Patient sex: F
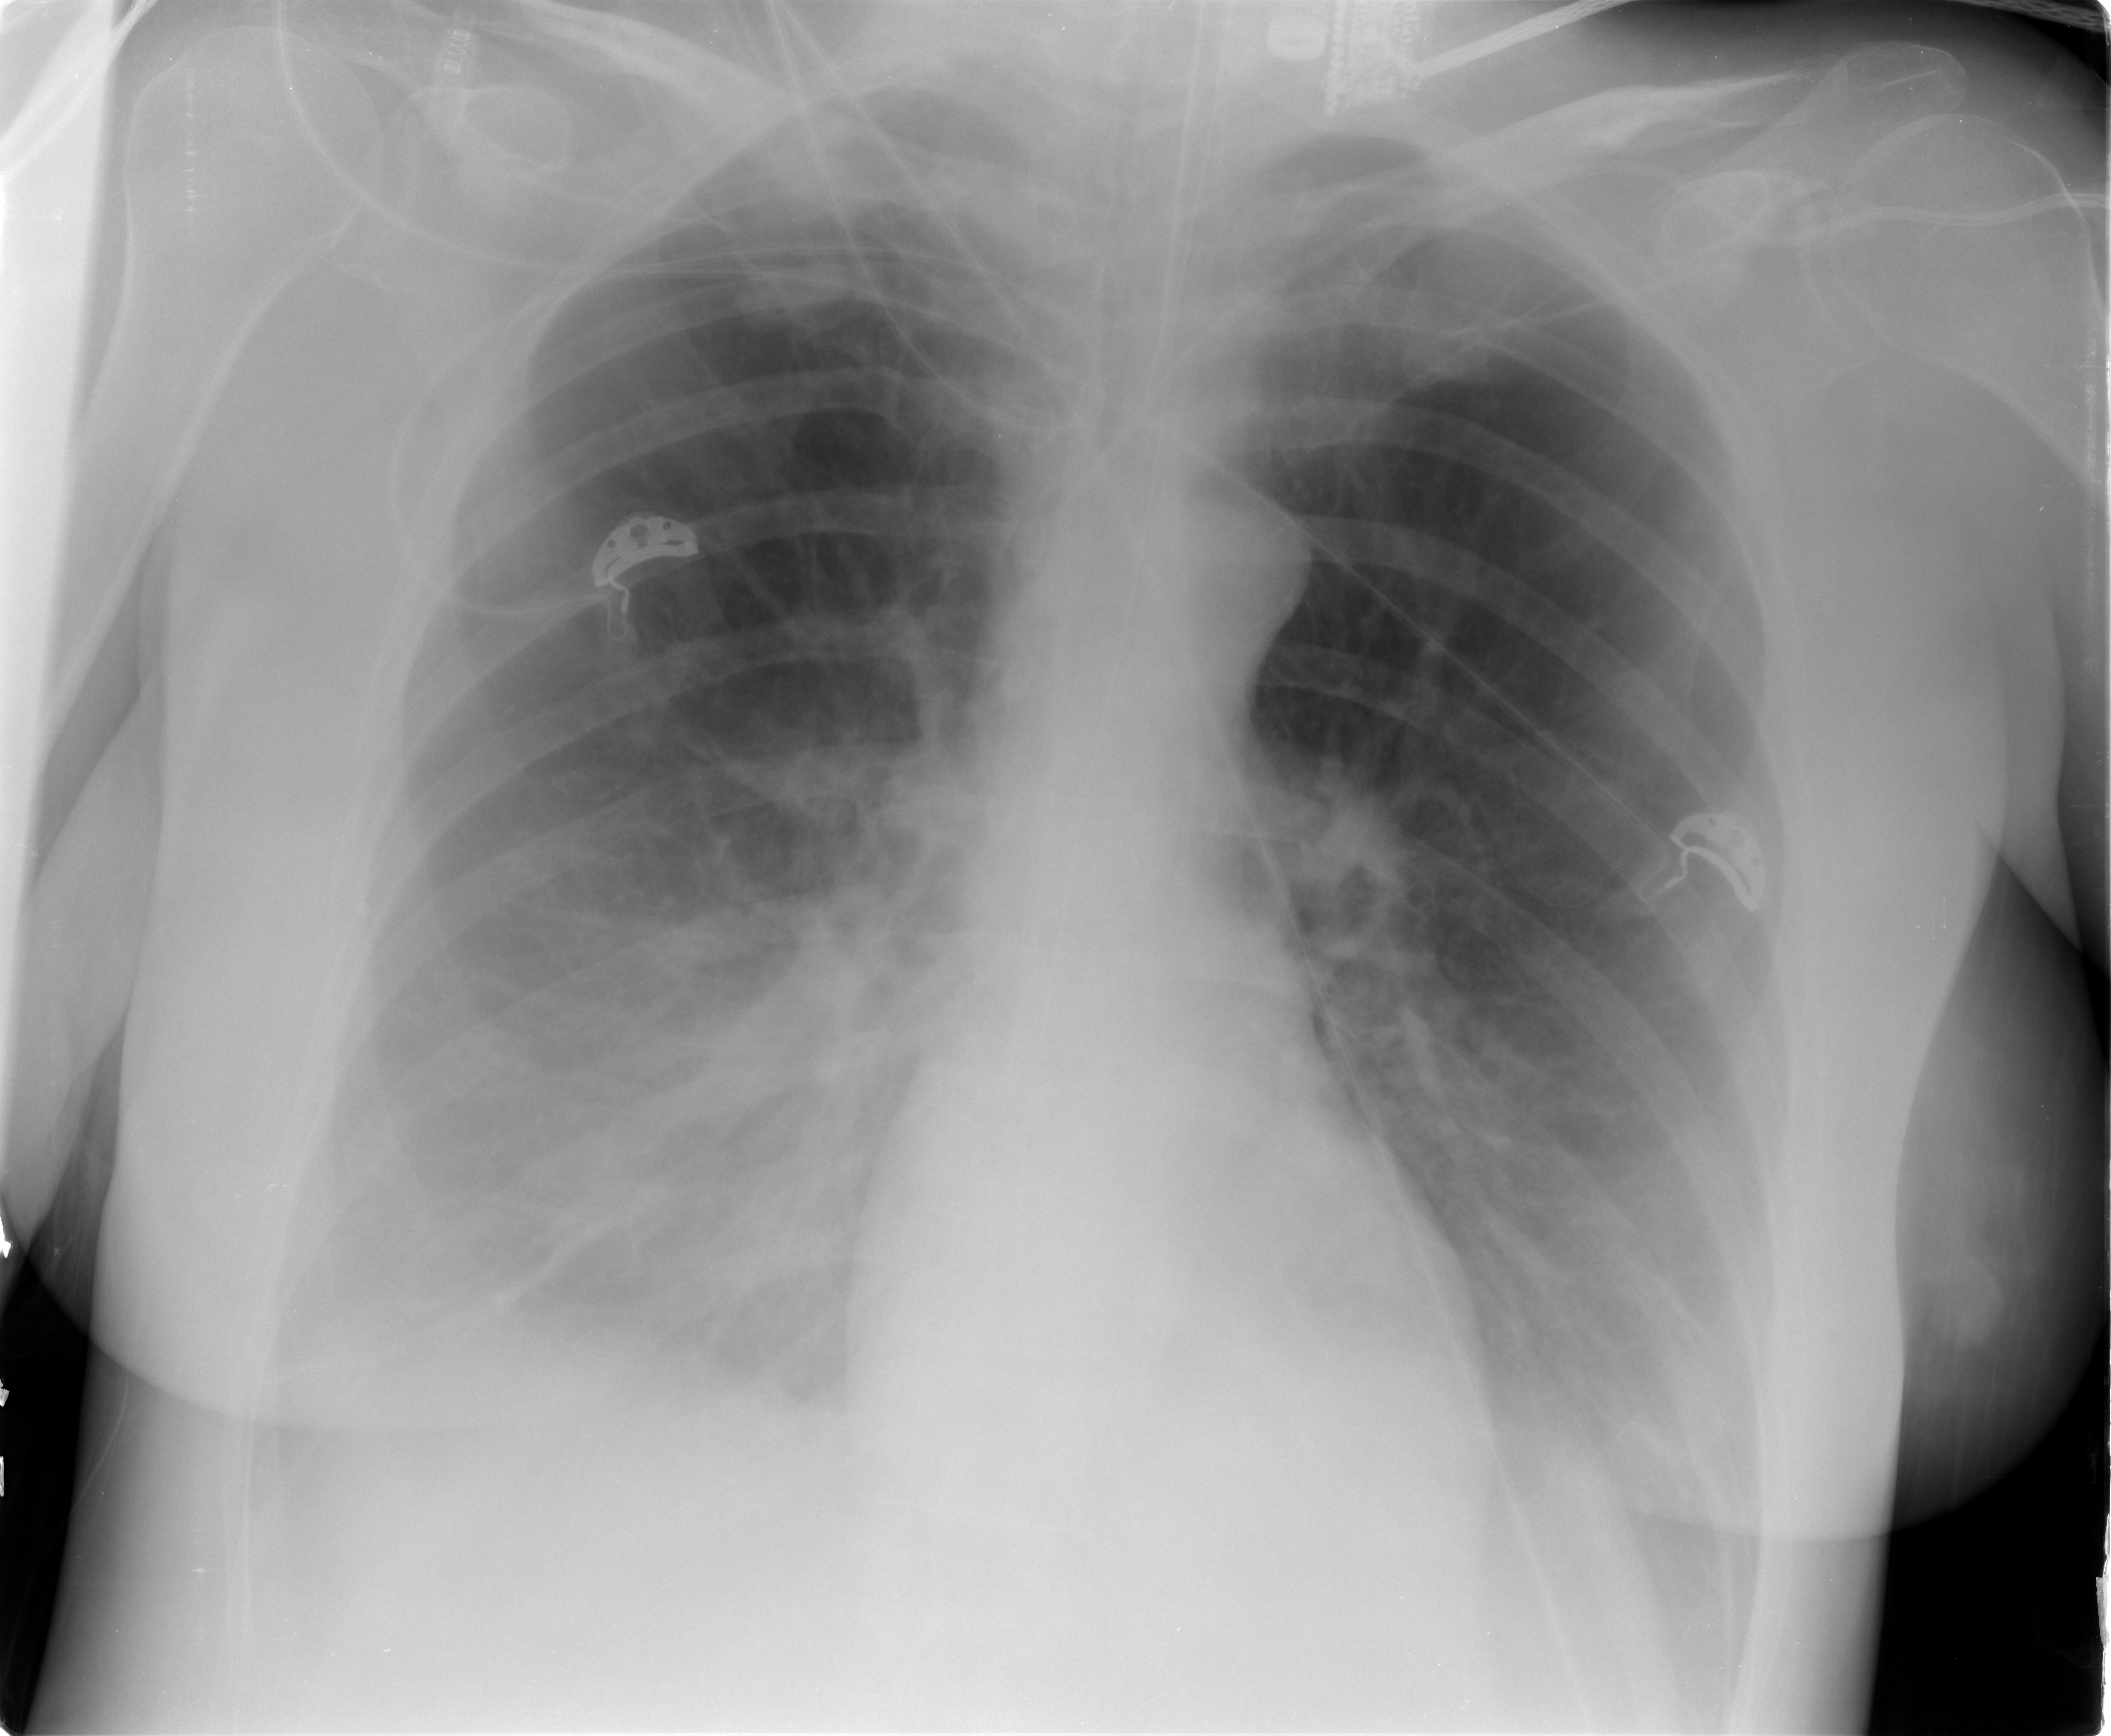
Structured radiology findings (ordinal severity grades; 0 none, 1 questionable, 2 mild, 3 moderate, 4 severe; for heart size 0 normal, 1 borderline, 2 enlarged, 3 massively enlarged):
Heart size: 0
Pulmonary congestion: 3
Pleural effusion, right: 2
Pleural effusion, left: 2
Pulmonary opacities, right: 2
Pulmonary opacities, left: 0
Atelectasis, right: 2
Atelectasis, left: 2